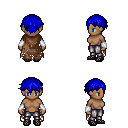
a pixel art fantasy rpg character, female body template, human, dark skin, brown tattered cape, metal pants, blue short bangs hairstyle, white cloth bracers, ghillies, four views (front, back, left, right), 2x2 character sprite sheet, small pixel art, hard edges, no anti-aliasing